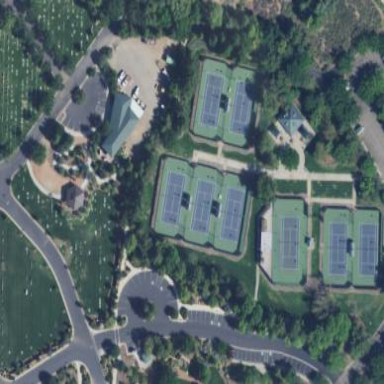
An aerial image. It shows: Tennis court on the leisure land pitch.